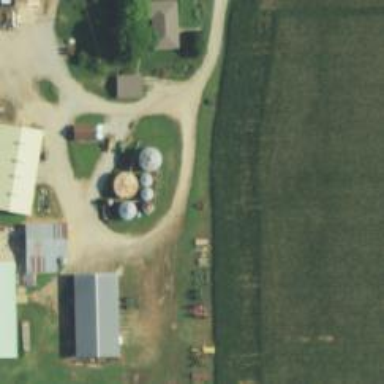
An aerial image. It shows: Silo.